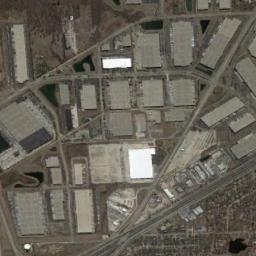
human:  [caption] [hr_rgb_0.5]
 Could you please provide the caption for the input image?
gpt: There is a road between the industrial areas .

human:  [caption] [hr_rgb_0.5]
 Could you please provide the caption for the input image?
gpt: The industrial area has two white buildings and some gray workshops and some roads go through the industrial area .

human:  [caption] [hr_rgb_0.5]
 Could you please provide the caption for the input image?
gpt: There are many houses of different shapes and sizes in the industrial zone .

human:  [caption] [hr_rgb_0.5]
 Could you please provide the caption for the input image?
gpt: Neatly planned factories and roads in an industrial area .

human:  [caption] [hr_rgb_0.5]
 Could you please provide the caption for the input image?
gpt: There are many gray buildings and two white buildings on the industrial area .